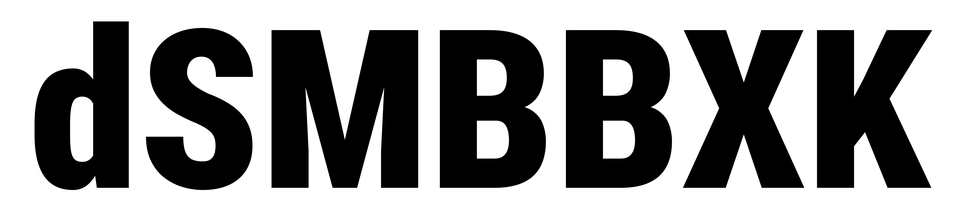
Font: Roboto_Condensed_Black